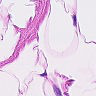
Metastatic tissue present: no